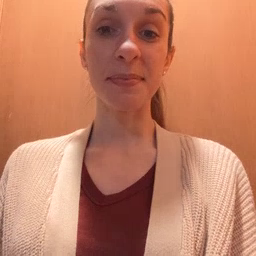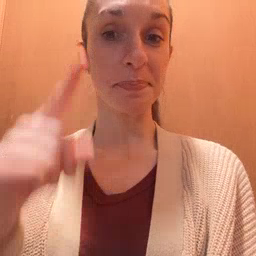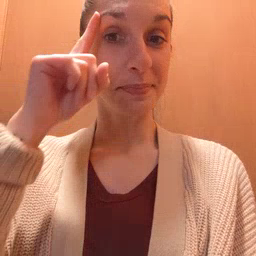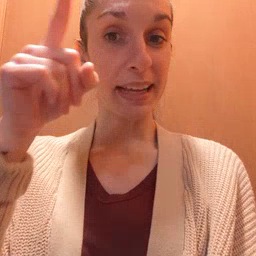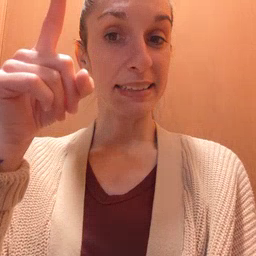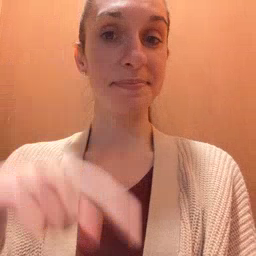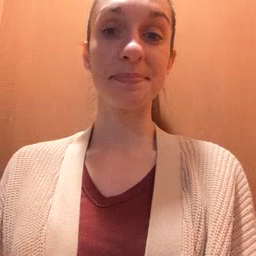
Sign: penny